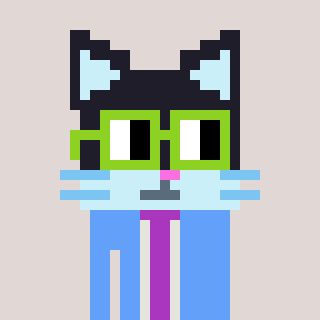
a pixel art character with square light green glasses, a cat-shaped head and a blue-colored body on a warm background